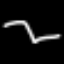
Label: squiggle